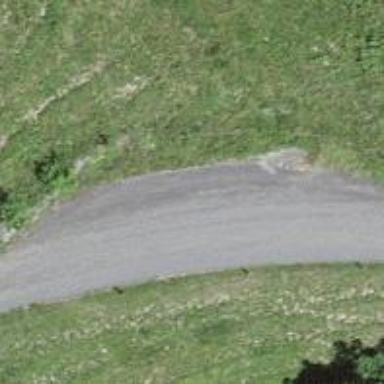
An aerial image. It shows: Passing place on the road.